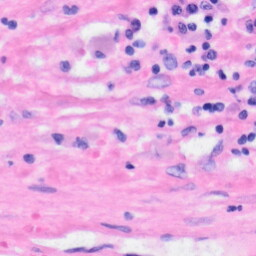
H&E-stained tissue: Liver